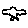
Label: bird